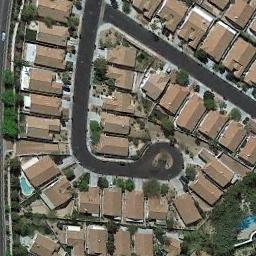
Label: dense_residential